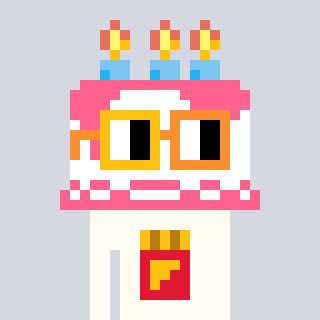
a pixel art character with square yellow and orange glasses, a cake-shaped head and a grayscale-colored body on a cool background